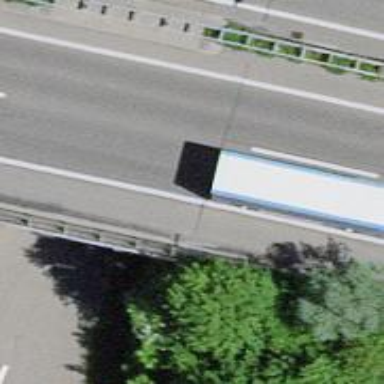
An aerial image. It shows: Asphalt bridge over motorway.